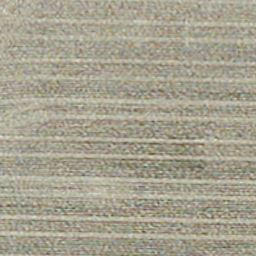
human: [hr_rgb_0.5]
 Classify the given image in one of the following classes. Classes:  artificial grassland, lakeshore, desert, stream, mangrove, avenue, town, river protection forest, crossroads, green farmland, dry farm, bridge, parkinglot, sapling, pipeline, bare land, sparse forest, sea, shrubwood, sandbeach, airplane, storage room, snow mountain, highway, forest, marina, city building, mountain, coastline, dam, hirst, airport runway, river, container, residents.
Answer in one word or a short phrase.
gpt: dry farm